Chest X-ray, PA view. Patient: 91 years old, sex F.
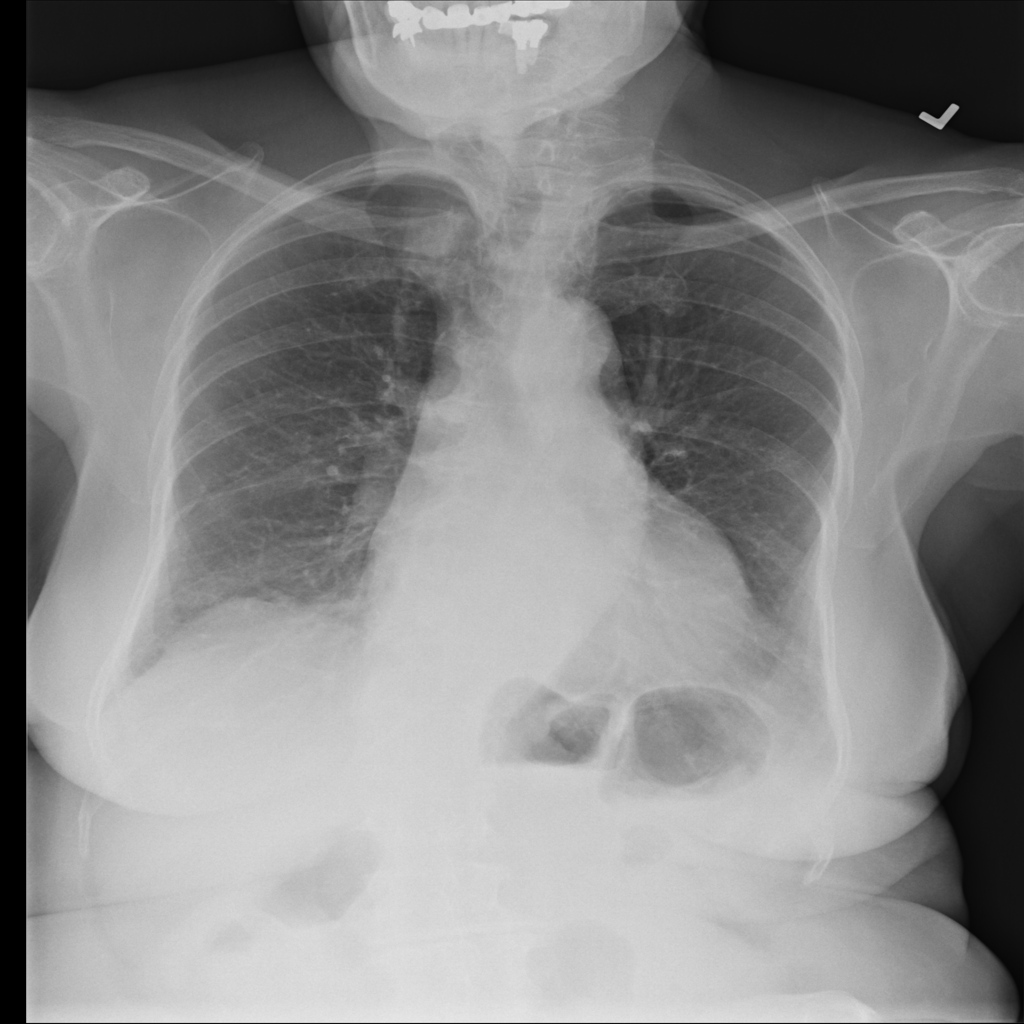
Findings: Cardiomegaly